Field crop: maize
Growth stage: 2
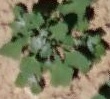
Species: chenopodium